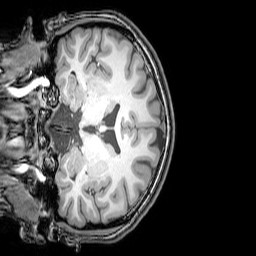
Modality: T1w
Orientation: coronal
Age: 20
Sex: female
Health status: healthy
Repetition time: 0.081 s
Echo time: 0.037 s